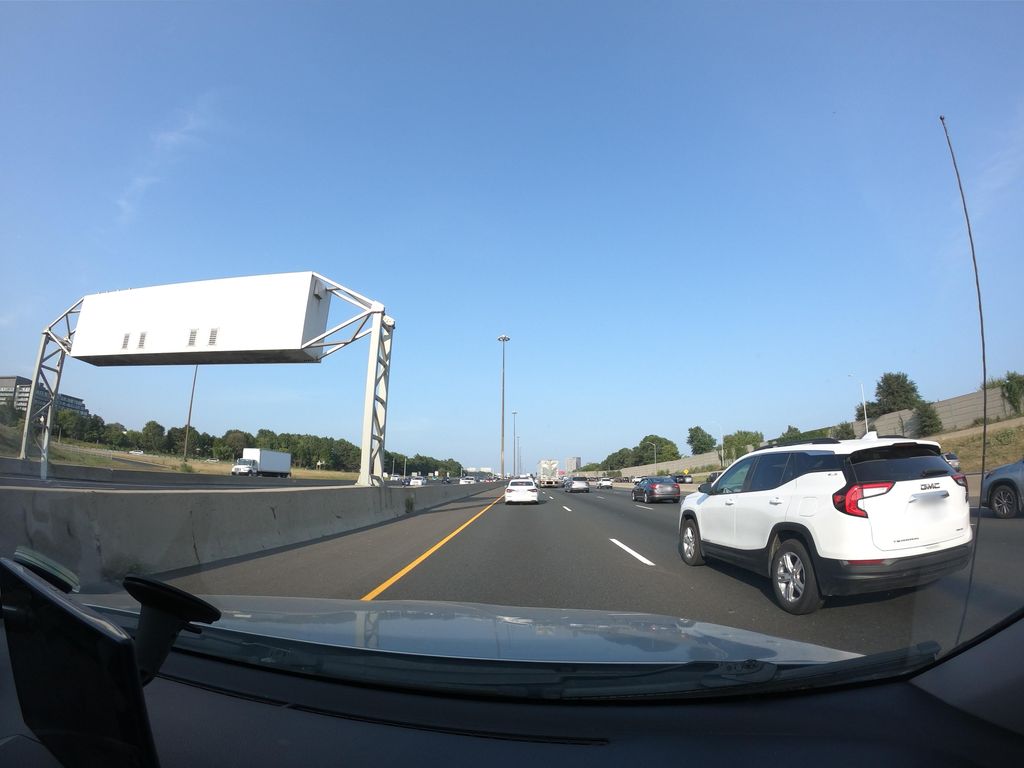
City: toronto